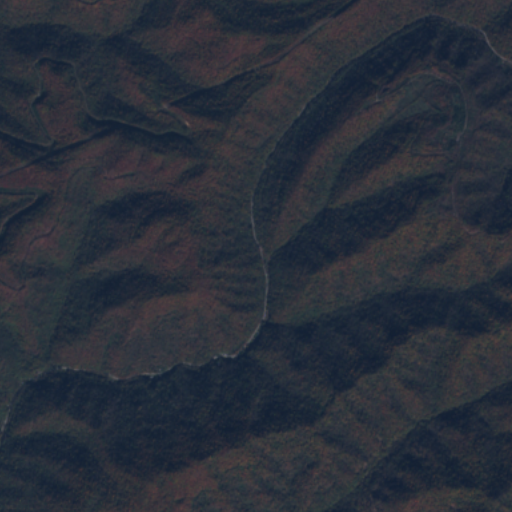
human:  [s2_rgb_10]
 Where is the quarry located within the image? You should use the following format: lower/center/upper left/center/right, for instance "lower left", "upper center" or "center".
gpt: The quarry is located in the upper right of the image.
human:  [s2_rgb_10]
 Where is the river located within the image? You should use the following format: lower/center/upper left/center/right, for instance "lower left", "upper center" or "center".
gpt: The river is located in the lower of the image.
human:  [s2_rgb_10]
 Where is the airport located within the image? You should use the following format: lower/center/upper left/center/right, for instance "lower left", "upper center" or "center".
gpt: There is no airport in the image.